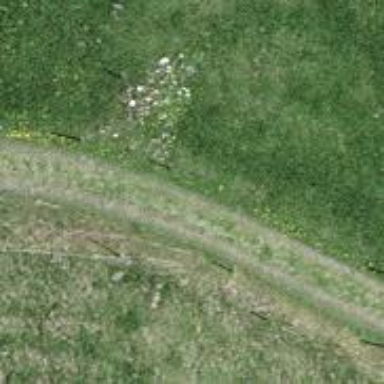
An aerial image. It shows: Grass track with grade4 quality surface.